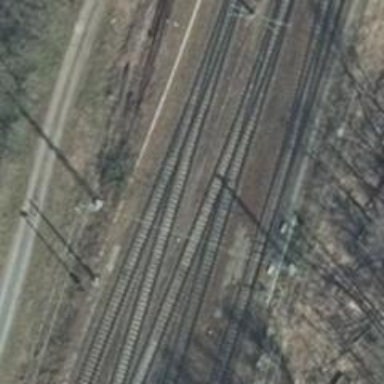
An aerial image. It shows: Railway track with contact line for electrification.